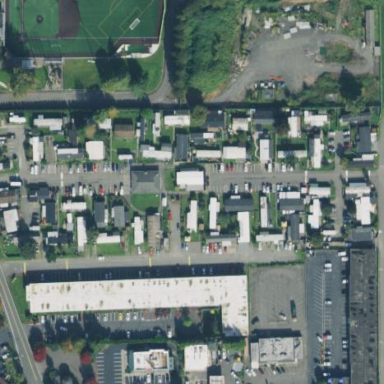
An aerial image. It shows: Residential area known as trailer park.